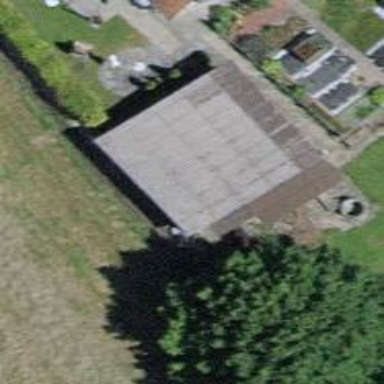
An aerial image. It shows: Shed building.